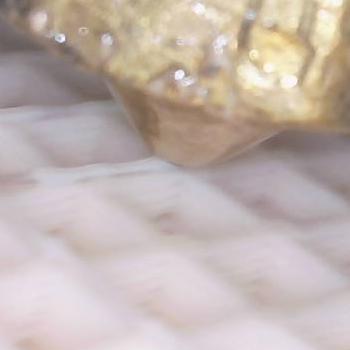
Flow rate: 35%